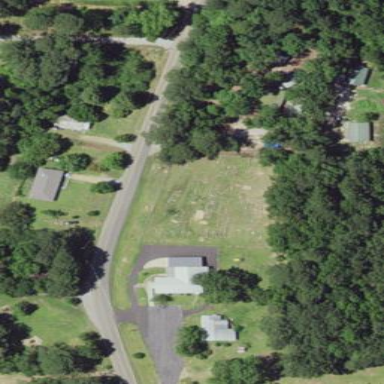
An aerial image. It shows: Graveyard used as cemetery.